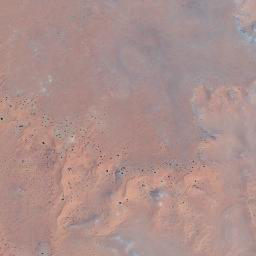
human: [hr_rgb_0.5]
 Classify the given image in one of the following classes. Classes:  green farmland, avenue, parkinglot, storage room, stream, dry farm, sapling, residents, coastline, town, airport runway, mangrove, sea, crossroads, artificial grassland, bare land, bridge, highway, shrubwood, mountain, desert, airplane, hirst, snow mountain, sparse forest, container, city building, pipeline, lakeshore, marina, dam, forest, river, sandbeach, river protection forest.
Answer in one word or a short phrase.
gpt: desert